Question: i'm working on a project and need to build a process flow. I have attached an image showing my process flow. On this moment I have absolutely no idea how to write this...Can you guys help me out?! At the moment I have this piece of code: But on the path Set=Yes|Complete=Yes it won't continue anymore
'''
if (item.IsSet == "J")
{
DialogResult isComplete = MessageBox.Show("Zijn alle bijlagen meegeleverd?", "Bijlagen compleet?", MessageBoxButtons.YesNo, MessageBoxIcon.Question);
if (isComplete == DialogResult.Yes)
{
// Break out of this loop and continue
}
if (isComplete == DialogResult.No)
{
// STATUS NIET INGELEVERD
MessageBox.Show("STATUS NIET INGELEVERD");
}
}
if (item.IsSet == "N")
{
if (item.DeliveryMethod == "N")
{
DialogResult geaccepteerd = MessageBox.Show("Let op: Dit boek is nieuw geleverd. Accepteer je de kwaliteit van dit boek?", "Kwaliteit", MessageBoxButtons.YesNo, MessageBoxIcon.Warning);
if (geaccepteerd == DialogResult.Yes)
{
// STATUS GEACCEPTEERD
MessageBox.Show("STATUS GEACCEPTEERD");
}
if (geaccepteerd == DialogResult.No)
{
// STATUS NIET GEACCEPTEERD
MessageBox.Show("STATUS NIET GEACCEPTEERD");
}
}
if (item.DeliveryMethod == "G")
{
// STATUS GEACCEPTEERD
MessageBox.Show("STATUS GEACCEPTEERD");
}
}
'''

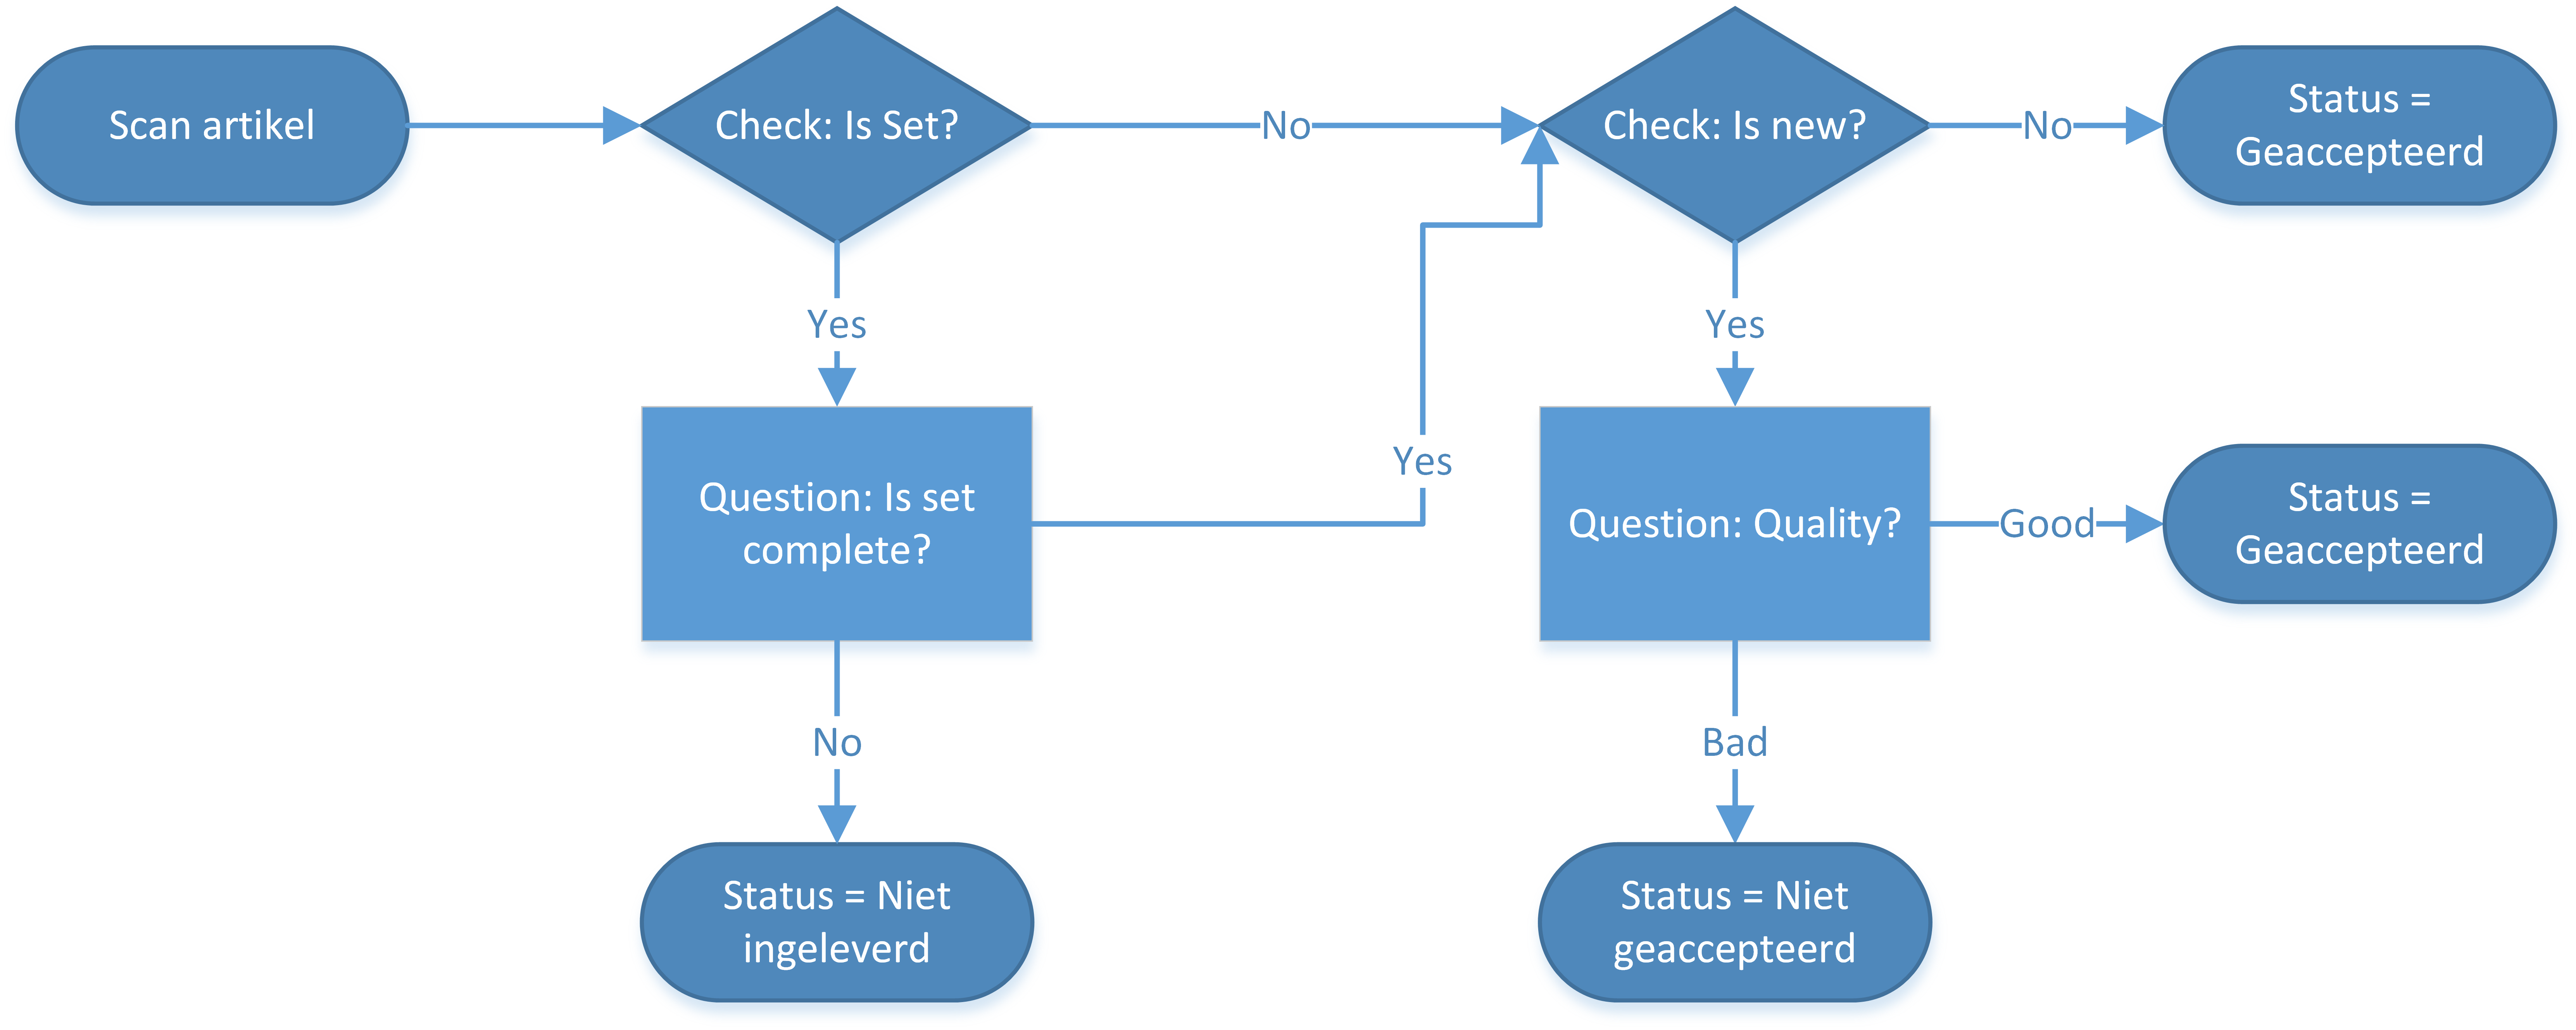
Answer: ok according to you comment and flowchart here is my suggestion to simplify it
'''
if (item.IsSet)
{
DialogResult isComplete = MessageBox.Show("Complete set?", "complete set?", MessageBoxButtons.YesNo, MessageBoxIcon.Question);
if (isComplete == DialogResult.No)
// Break out
}
if(item.IsNew)
{
DialogResult goodQuality = MessageBox.Show("Is the quality good", "quality", MessageBoxButtons.YesNo, MessageBoxIcon.Warning);
if (goodQuality == DialogResult.No)
//not accepted (break)
}
//if reached here, accepted
'''